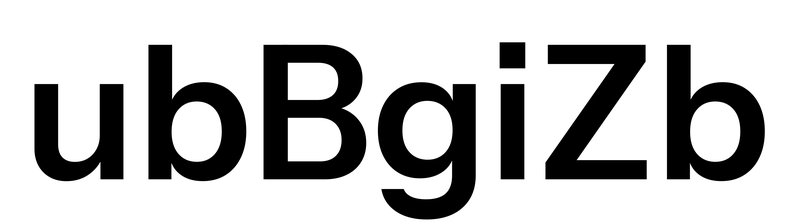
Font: InstrumentSans_SemiBold